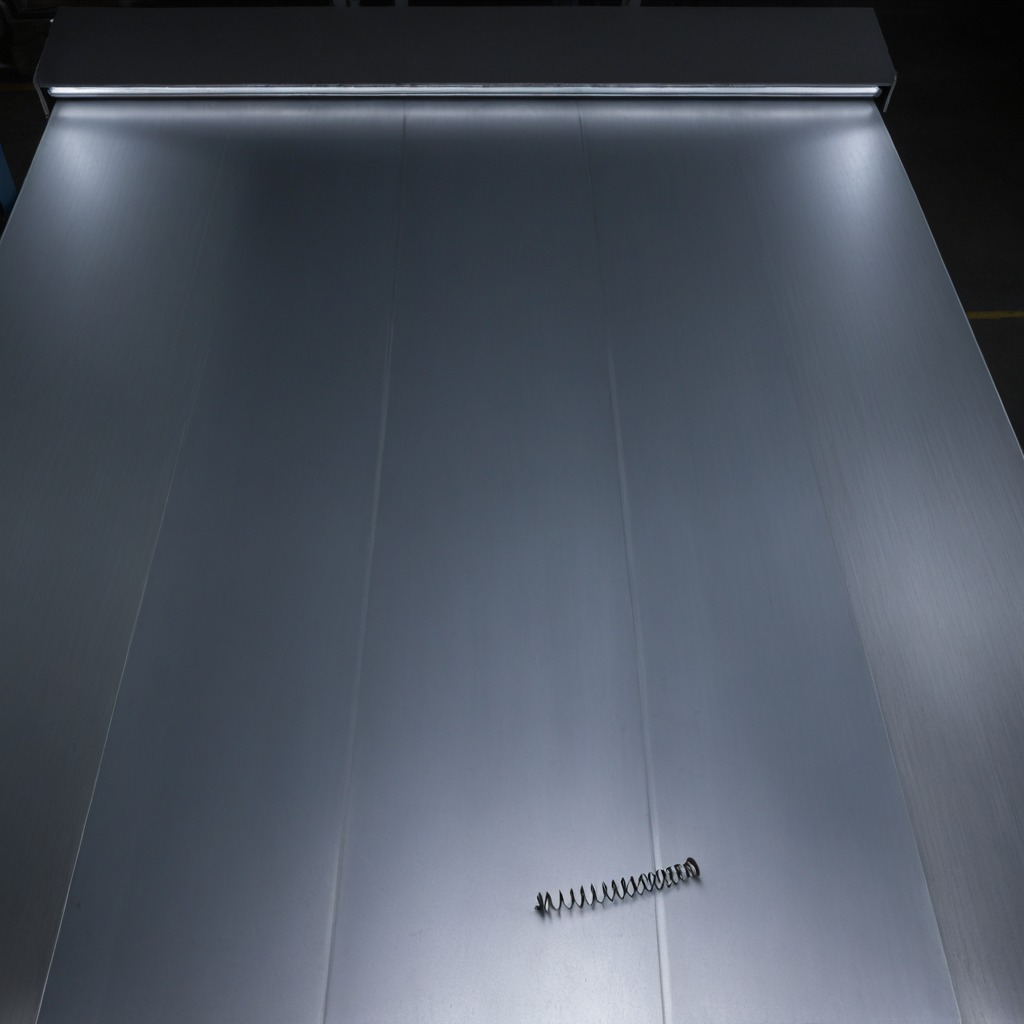
A coiled metal spring lies on the tabletop.